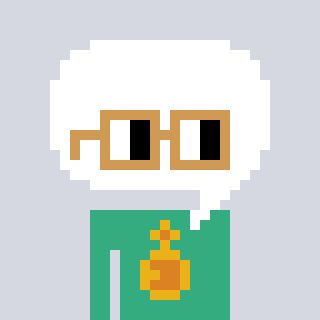
a pixel art character with square brown glasses, a speech bubble-shaped head and a teal-colored body on a cool background